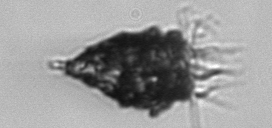
Label: Tintinnopsis